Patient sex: F
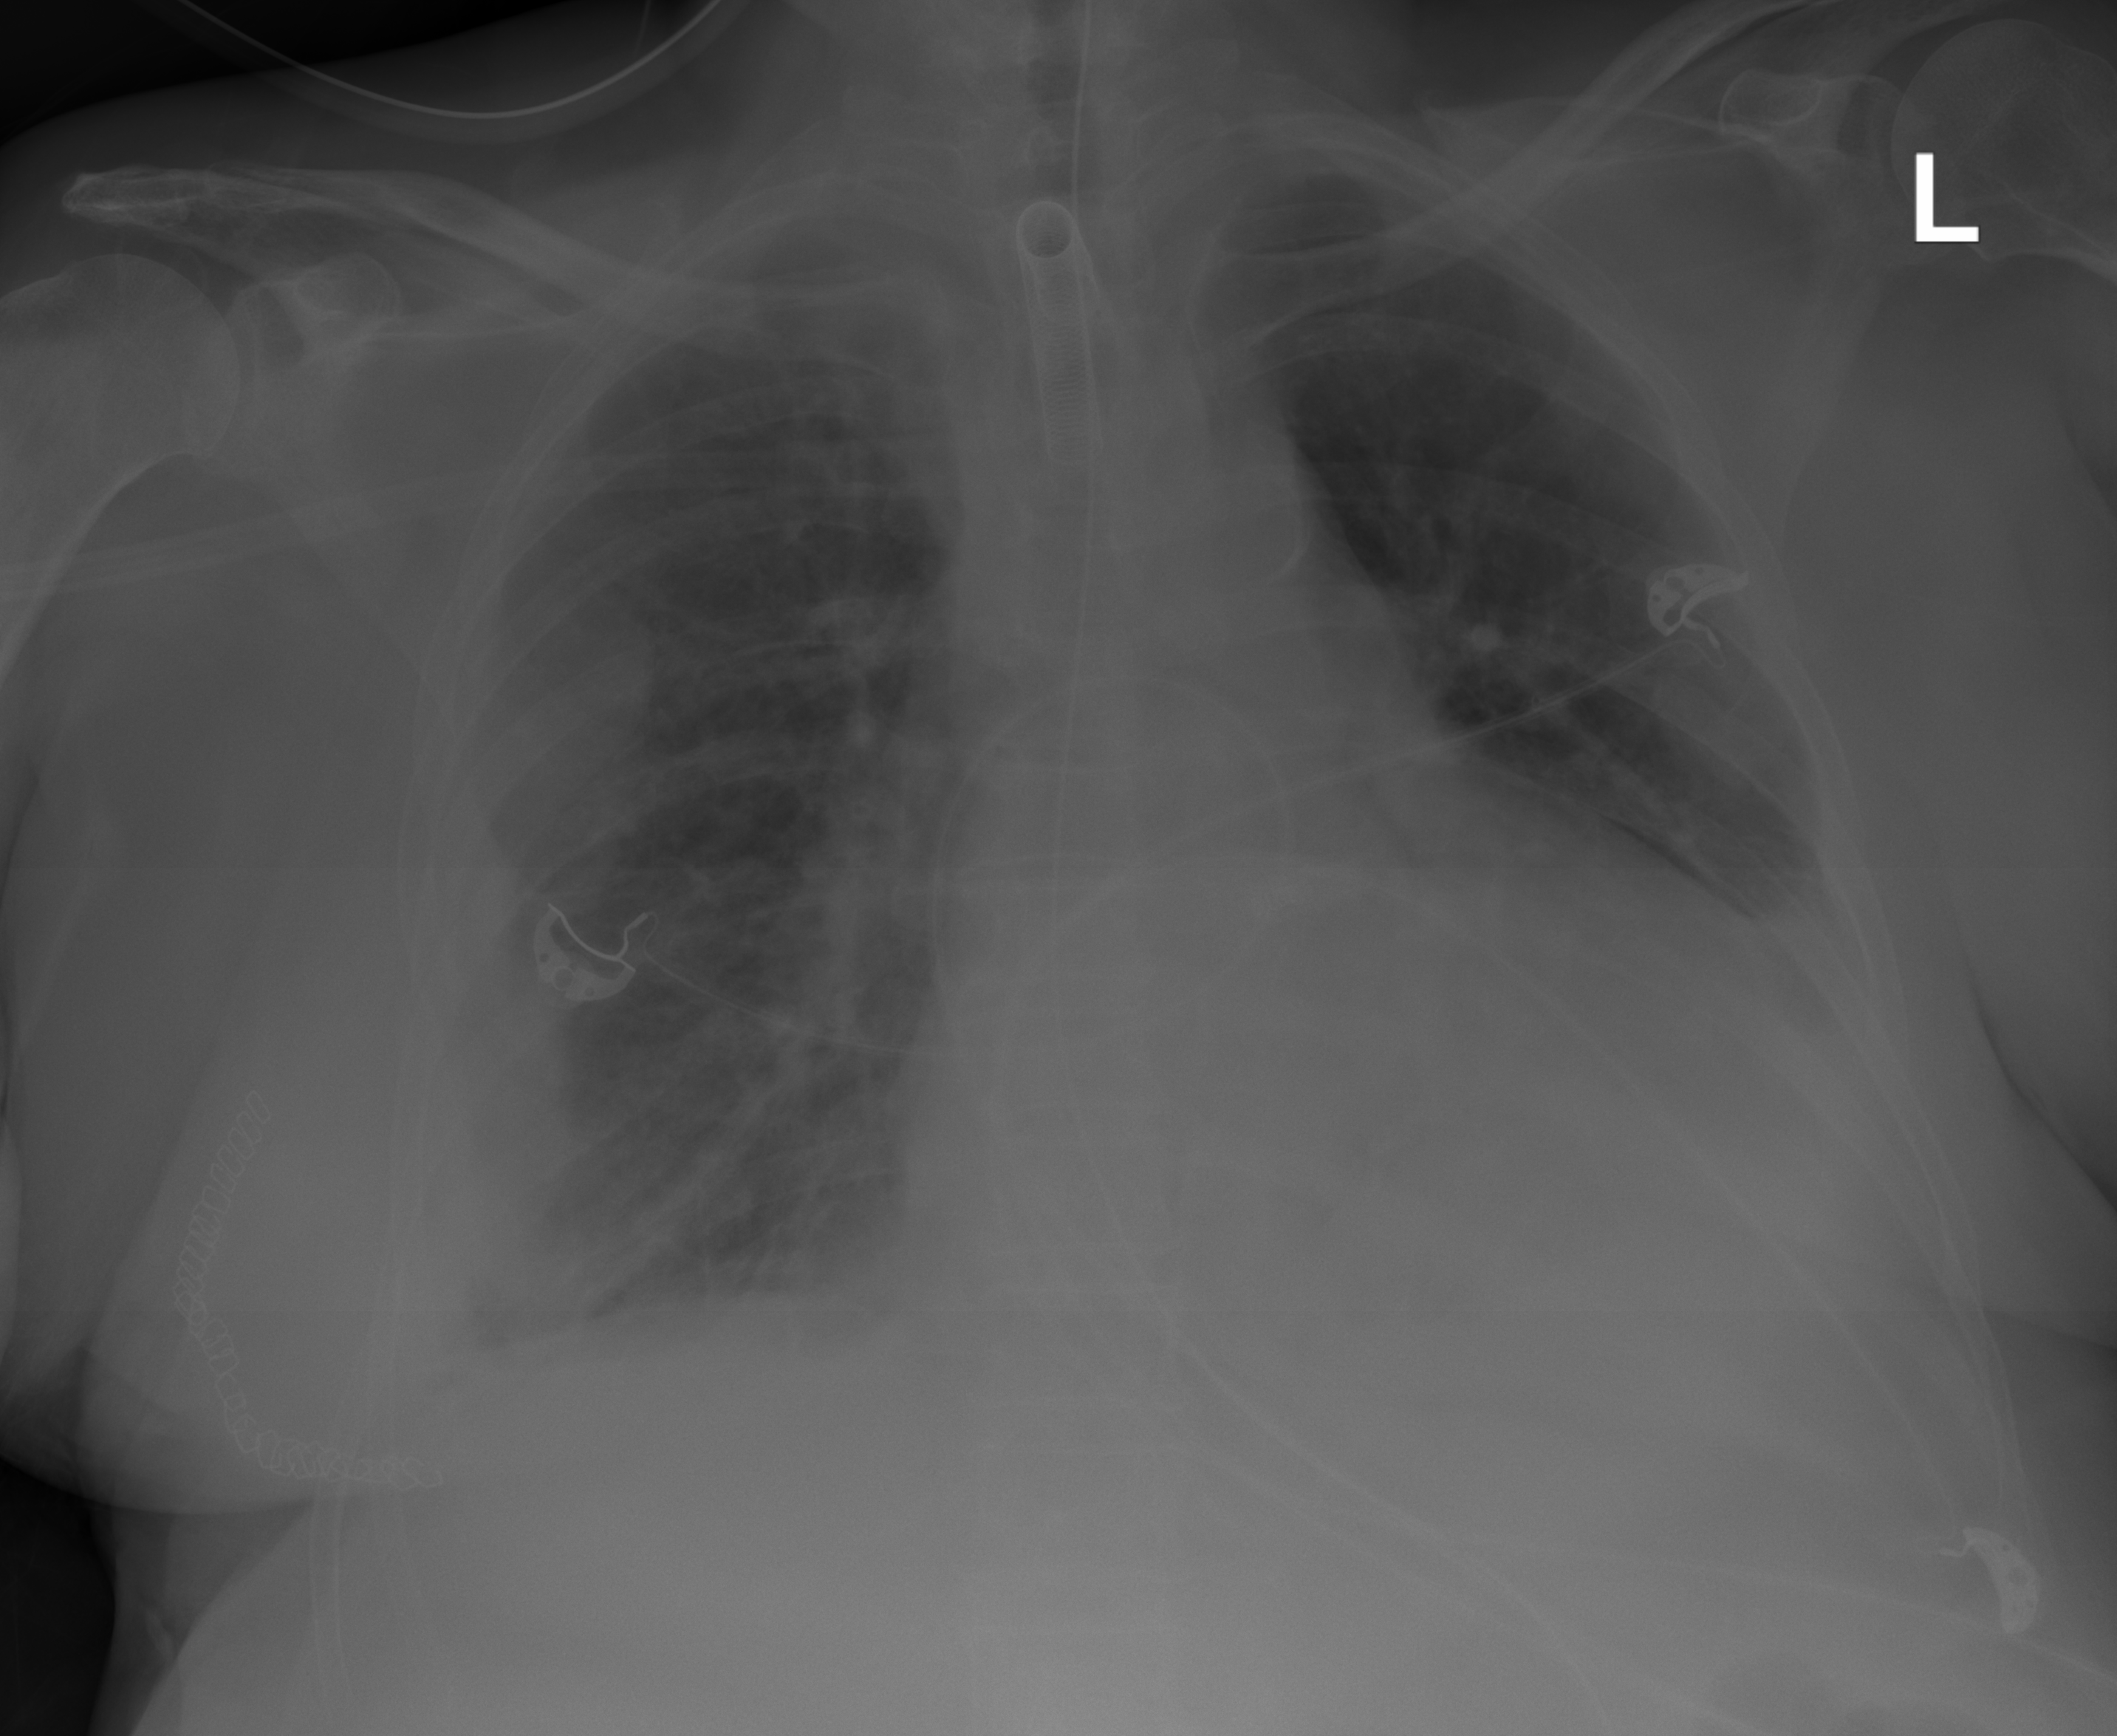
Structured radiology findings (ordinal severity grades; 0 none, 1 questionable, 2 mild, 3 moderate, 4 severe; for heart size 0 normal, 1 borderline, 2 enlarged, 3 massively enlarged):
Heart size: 2
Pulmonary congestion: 2
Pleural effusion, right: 2
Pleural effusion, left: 2
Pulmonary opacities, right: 0
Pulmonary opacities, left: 0
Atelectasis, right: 2
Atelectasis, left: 2